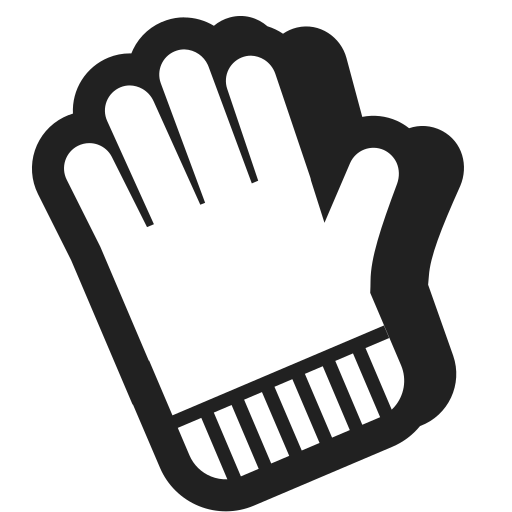
gloves high contrast